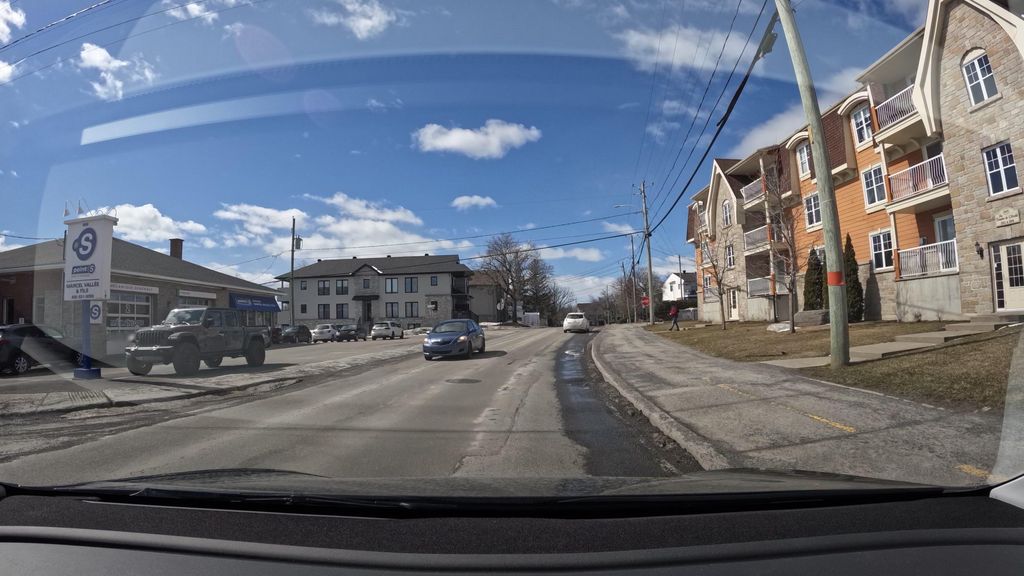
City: montreal